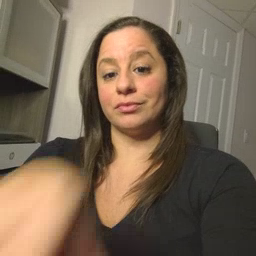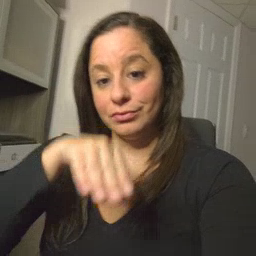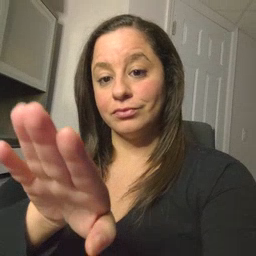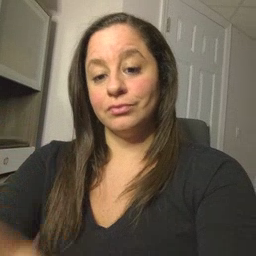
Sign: into